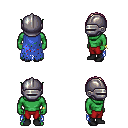
a pixel art fantasy rpg character, male body template, orc, green skin, blue tattered cape, red pants, white blonde parted hairstyle, metal helm, bracelets, black shoes, four views (front, back, left, right), 2x2 character sprite sheet, small pixel art, hard edges, no anti-aliasing